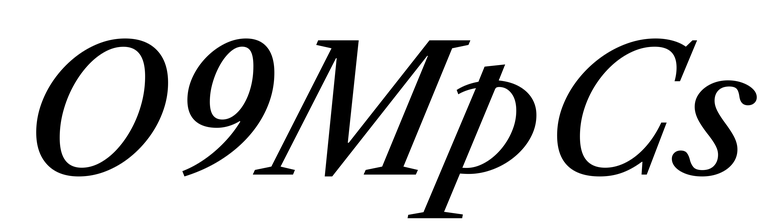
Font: LibreCaslonText-Italic_Medium_Italic